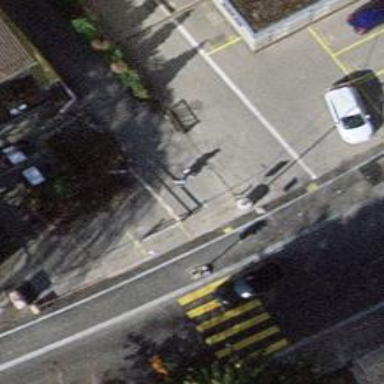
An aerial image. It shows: Unmarked crossing with traffic calming table on the road.